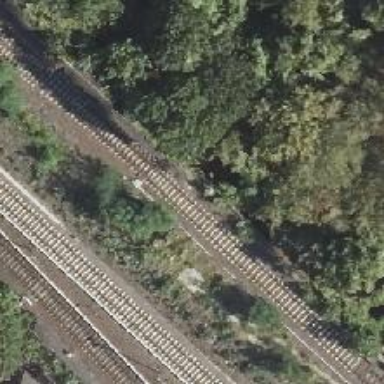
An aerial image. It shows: Railway switch.